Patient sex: M
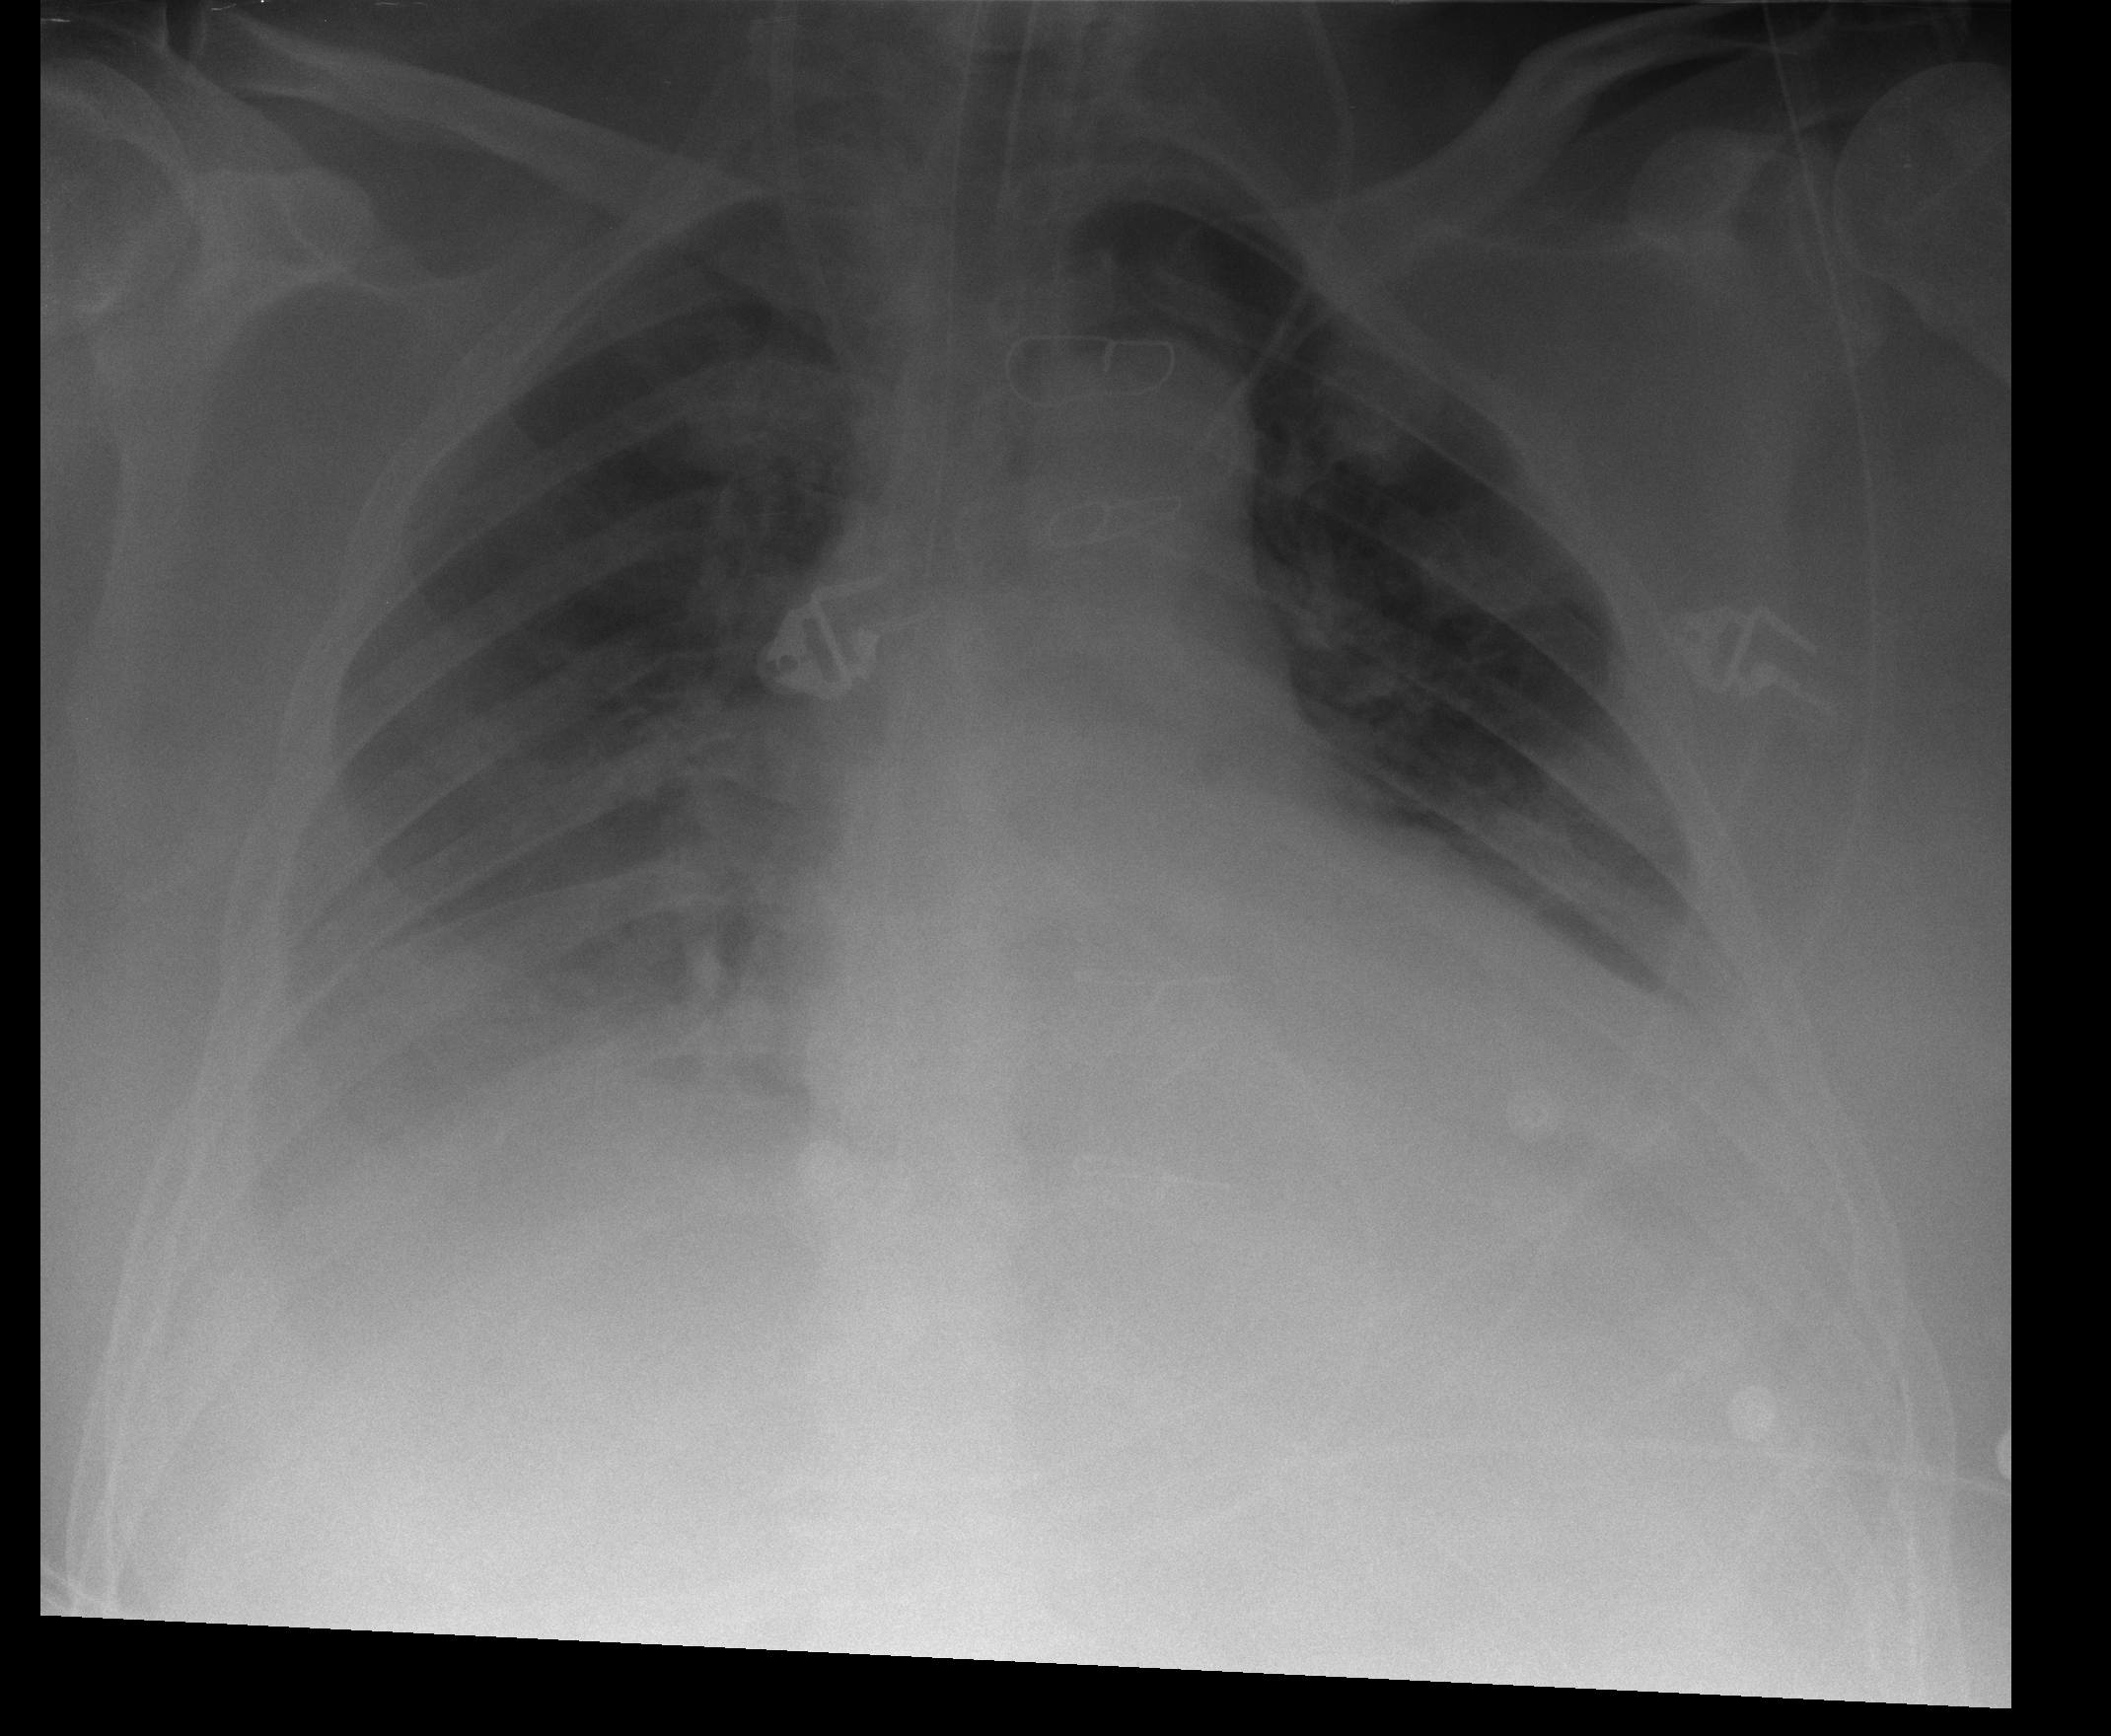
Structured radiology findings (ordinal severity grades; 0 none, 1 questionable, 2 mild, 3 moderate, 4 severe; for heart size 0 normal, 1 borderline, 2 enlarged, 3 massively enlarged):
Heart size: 2
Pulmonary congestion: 2
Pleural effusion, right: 3
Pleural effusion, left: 3
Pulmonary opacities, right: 1
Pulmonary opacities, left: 1
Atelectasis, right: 2
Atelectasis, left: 2